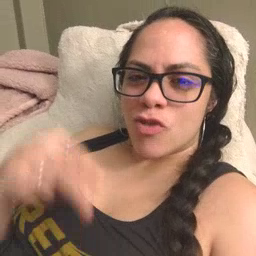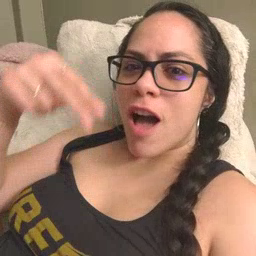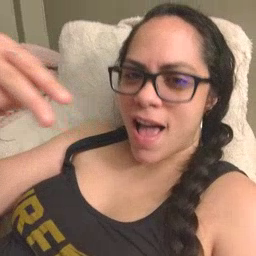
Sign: ride